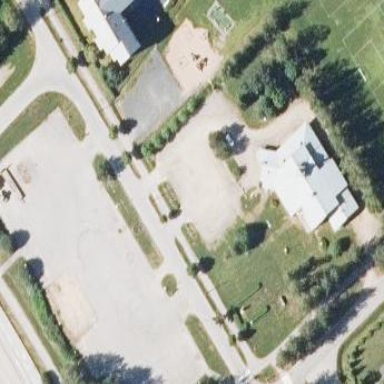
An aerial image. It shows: Unpaved parking area.